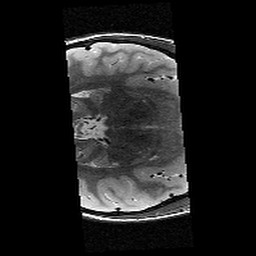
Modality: T2w
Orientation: axial
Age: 12
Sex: female
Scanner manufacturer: siemens
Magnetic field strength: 3 T
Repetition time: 9.23 s
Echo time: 0.067 s